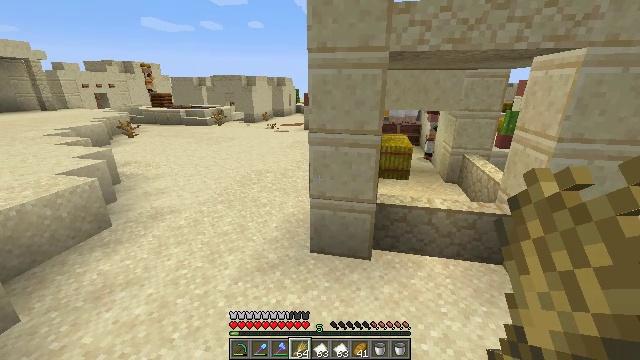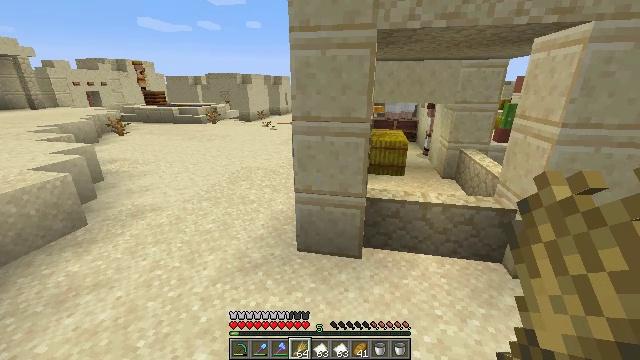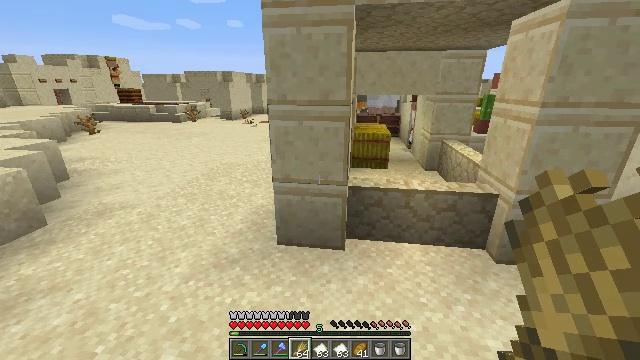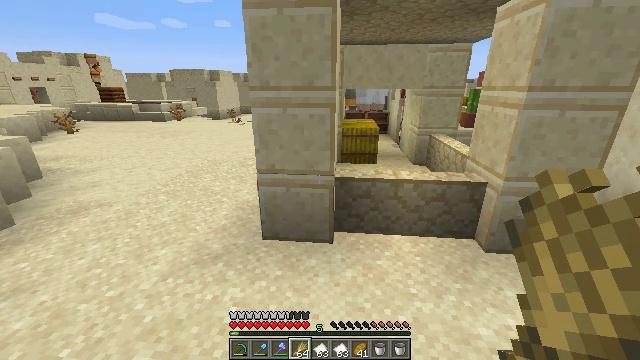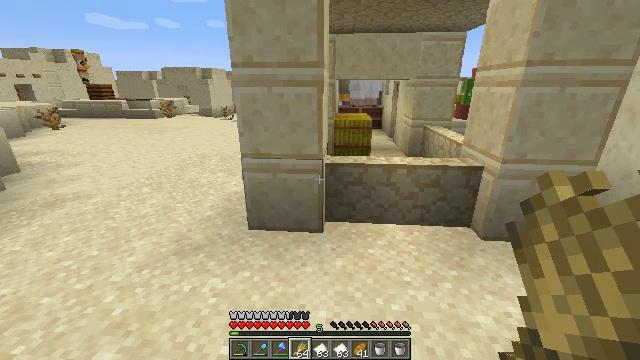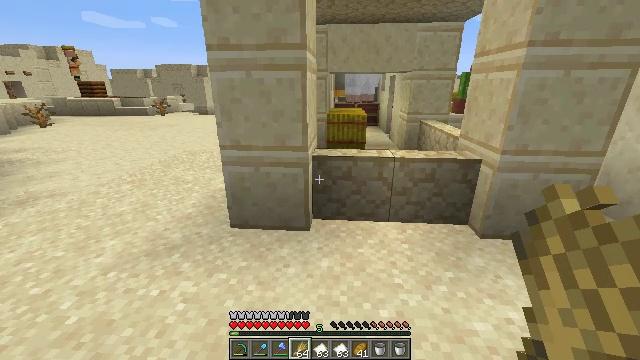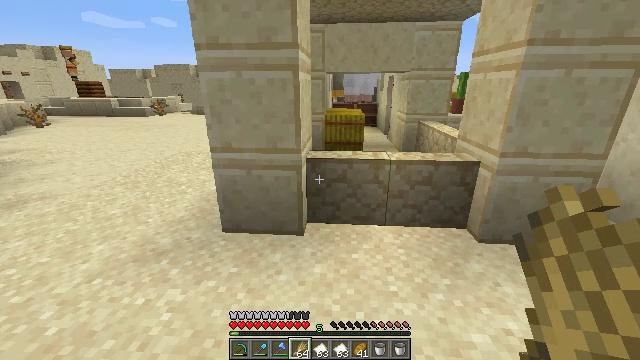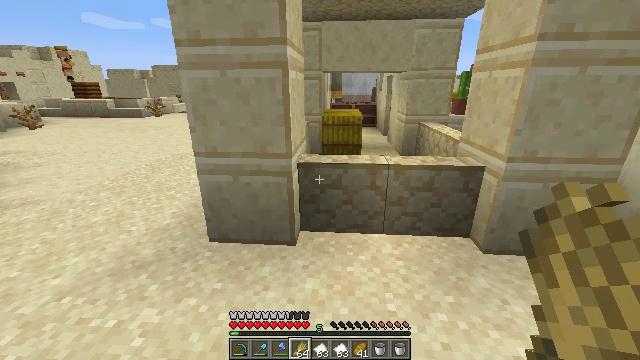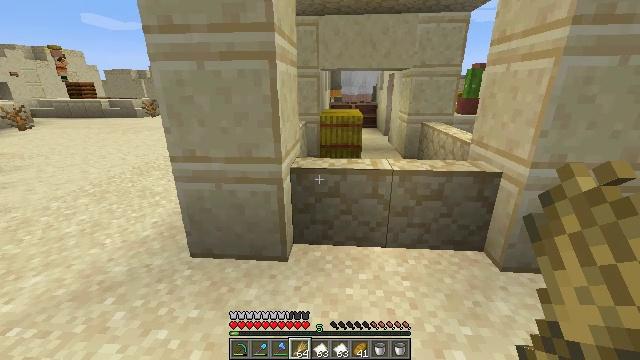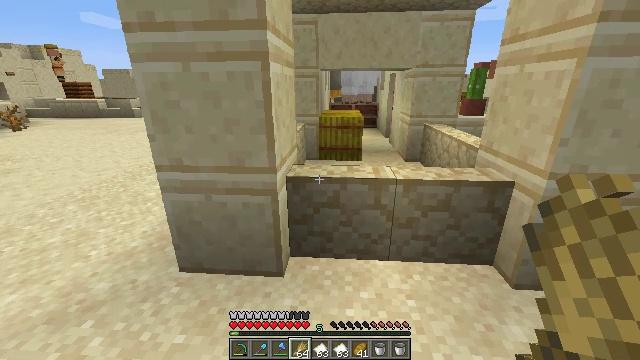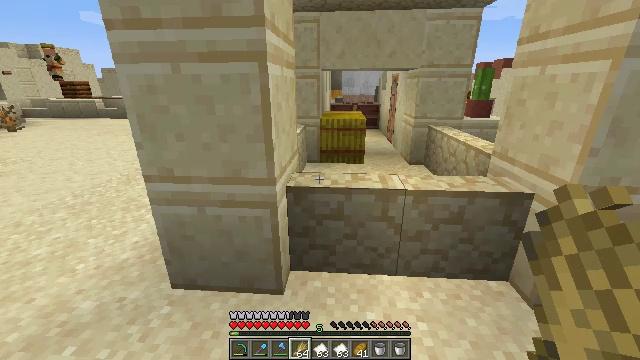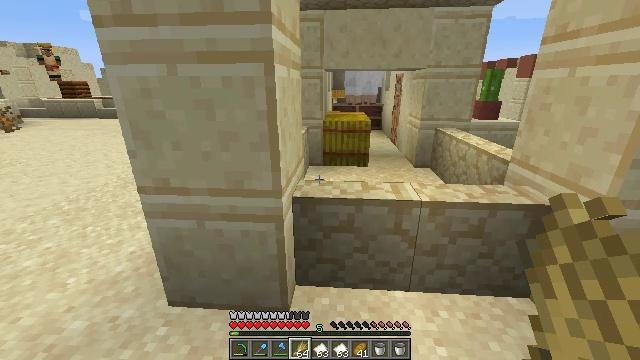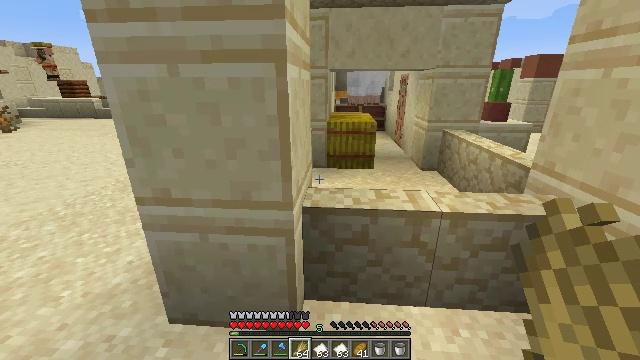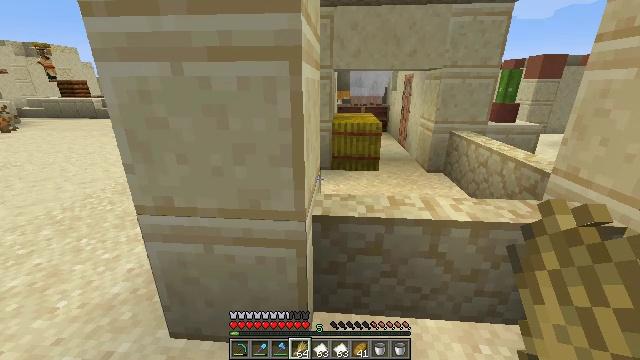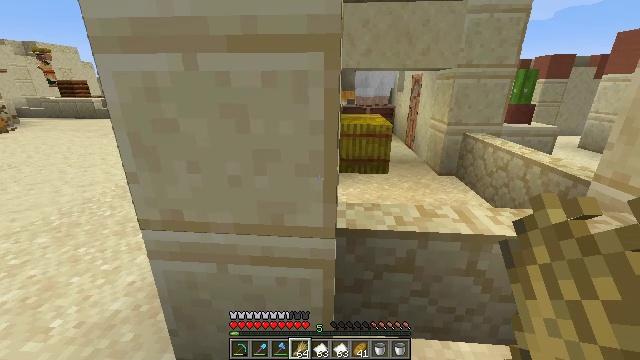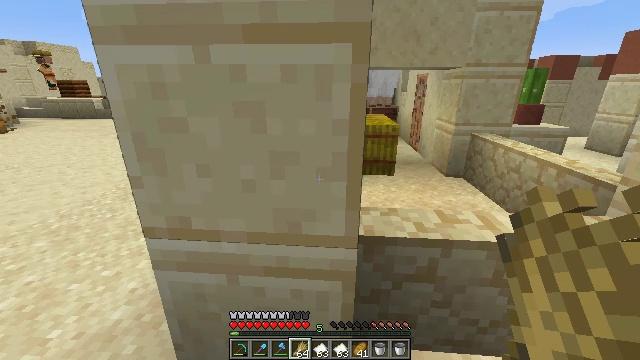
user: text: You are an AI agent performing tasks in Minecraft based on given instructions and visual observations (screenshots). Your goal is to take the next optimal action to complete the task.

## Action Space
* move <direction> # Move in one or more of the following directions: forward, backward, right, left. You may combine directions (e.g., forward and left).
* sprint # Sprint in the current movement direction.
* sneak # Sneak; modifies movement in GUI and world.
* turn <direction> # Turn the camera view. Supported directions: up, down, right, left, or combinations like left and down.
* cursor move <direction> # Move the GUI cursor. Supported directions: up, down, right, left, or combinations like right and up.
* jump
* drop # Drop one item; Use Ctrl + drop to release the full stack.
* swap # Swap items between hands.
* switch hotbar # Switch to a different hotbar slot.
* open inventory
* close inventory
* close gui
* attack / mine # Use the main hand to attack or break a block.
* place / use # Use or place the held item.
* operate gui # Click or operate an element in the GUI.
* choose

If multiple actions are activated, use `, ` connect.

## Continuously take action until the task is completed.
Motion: motion action
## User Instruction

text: Gather smooth sandstone from desert temples or structures.
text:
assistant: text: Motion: move forward and move right
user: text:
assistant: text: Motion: move forward and move right, turn right
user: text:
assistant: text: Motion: move forward and move right, turn right
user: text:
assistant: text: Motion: move forward and move right, turn right
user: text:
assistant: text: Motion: move forward and move right
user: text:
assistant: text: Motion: move forward
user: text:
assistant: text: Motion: move forward
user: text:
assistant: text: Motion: move forward
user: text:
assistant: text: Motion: move forward
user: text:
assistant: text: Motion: move forward and move left
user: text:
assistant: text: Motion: move forward and move left
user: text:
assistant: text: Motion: move forward and move left
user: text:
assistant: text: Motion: move forward and move left
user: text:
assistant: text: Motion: move forward and move left
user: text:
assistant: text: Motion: move forward and move left
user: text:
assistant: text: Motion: move forward and move left
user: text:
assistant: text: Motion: move forward and move left
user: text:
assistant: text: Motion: move forward and move left
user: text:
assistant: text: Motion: move forward and move left
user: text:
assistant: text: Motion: move left
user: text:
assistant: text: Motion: move left
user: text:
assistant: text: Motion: move left, turn right
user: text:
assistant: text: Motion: move forward and move left, turn right
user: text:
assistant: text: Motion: move forward and move left, turn right
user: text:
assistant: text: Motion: move forward and move left, turn right
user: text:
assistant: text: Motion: move forward and move left
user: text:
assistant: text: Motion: move forward and move left
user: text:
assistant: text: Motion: move forward and move left
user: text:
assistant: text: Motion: move forward and move left, turn right
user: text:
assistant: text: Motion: move forward and move left, turn right